Brain MRI, t1w sequence, axial 2D slice.
Patient: age 34, sex M, weight 95 kg, height 1.95 m
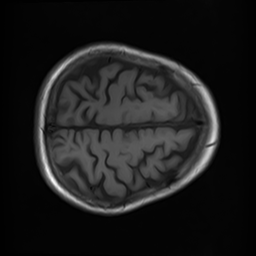